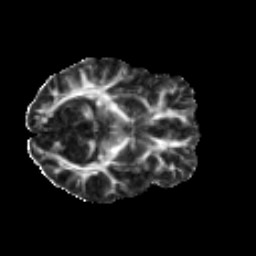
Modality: FA
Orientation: axial
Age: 23
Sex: female
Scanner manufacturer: ge
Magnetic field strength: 3 T
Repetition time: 7.8 s
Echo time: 0.0606 s